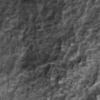
Label: not_dusty